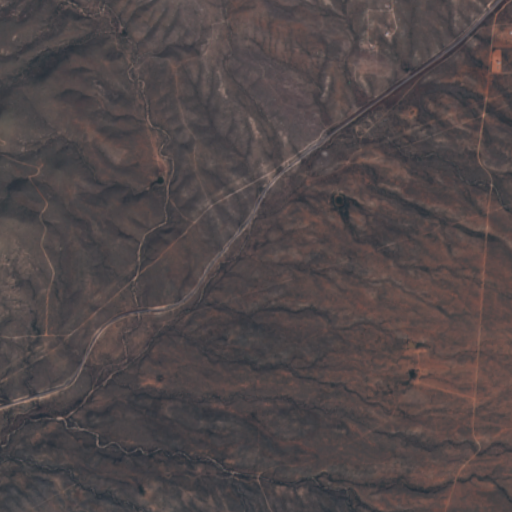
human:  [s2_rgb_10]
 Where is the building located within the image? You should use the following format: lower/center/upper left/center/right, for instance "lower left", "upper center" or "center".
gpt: The building is located in the upper right of the image.
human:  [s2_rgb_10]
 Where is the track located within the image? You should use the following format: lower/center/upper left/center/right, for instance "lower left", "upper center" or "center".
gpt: There is no track in the image.